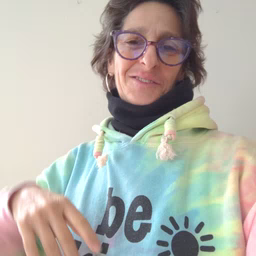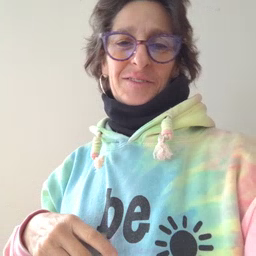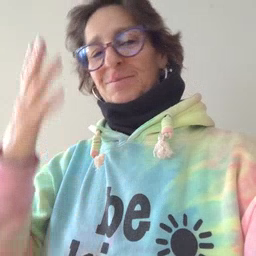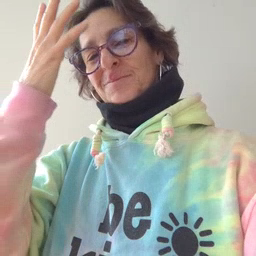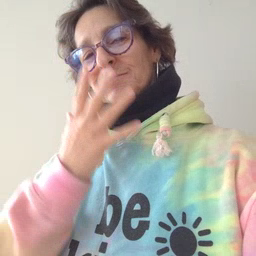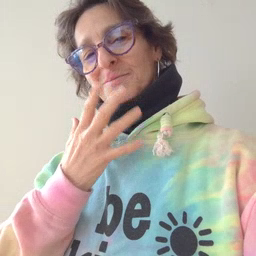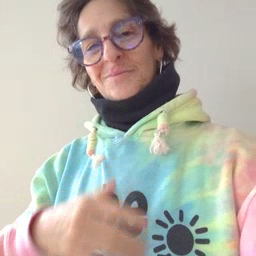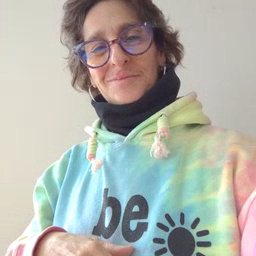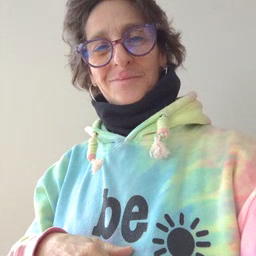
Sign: sad